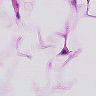
Metastatic tissue present: no